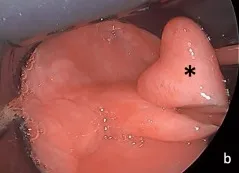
Transoral laser microsurgery (pharyngeal pouch identified with asterisk). Pharyngeal pouch.
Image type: endoscopy (gi_endoscopy)